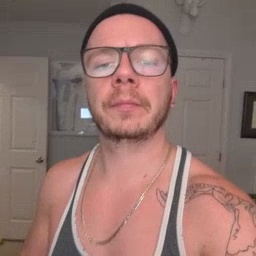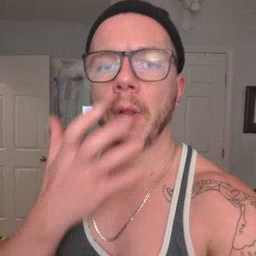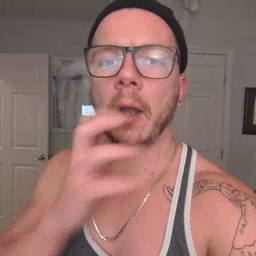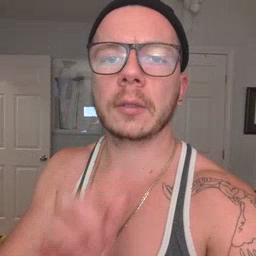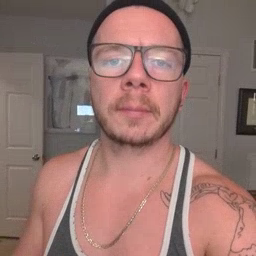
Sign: hot